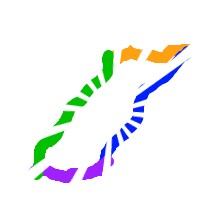
Shape: parallelogram